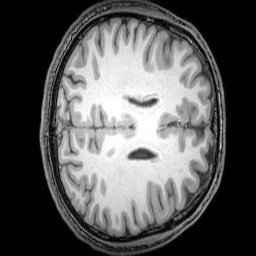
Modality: T1w
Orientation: axial
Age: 24
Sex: male
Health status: healthy
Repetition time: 0.081 s
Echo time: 0.037 s